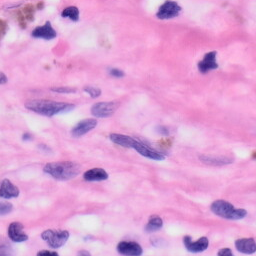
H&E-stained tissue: Skin